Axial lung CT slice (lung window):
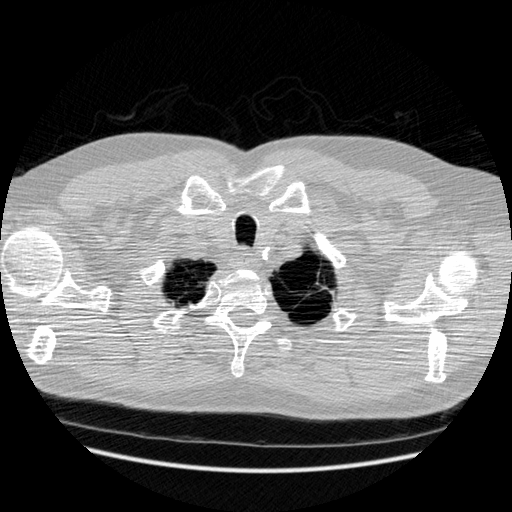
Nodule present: no